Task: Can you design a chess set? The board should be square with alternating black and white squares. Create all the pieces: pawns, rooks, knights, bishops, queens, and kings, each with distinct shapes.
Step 5378:
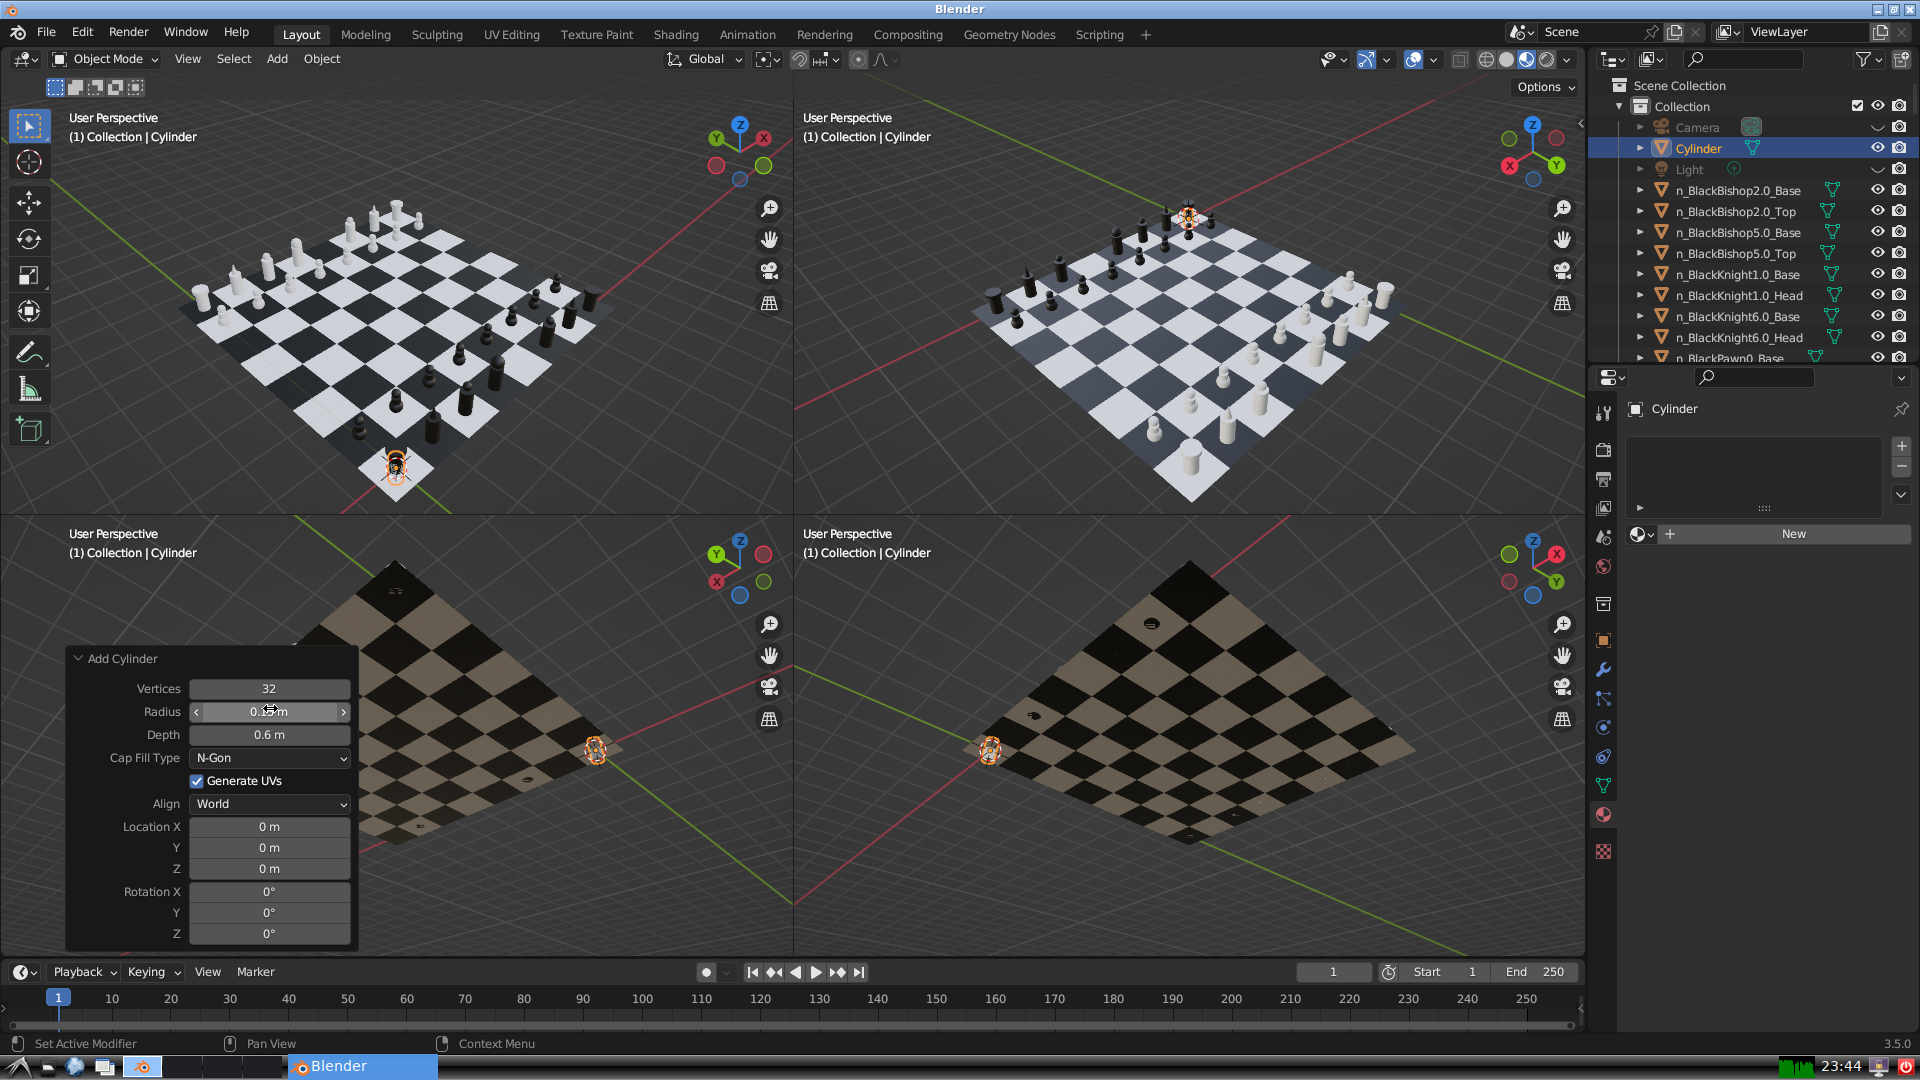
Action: {"mouse_move": [960, 540]}